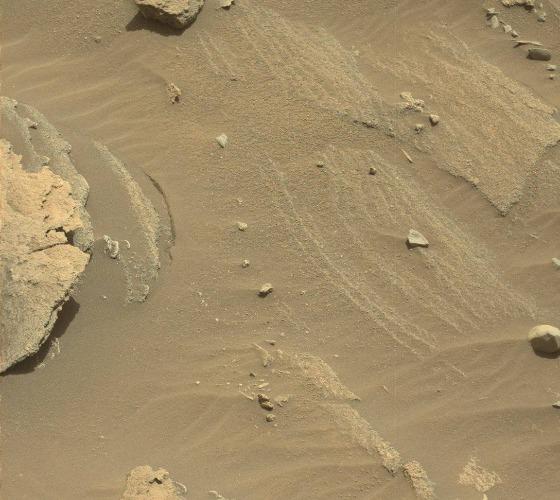
Terrain classes present: Bedrock, Gravel / Sand / Soil, Rock, Shadow